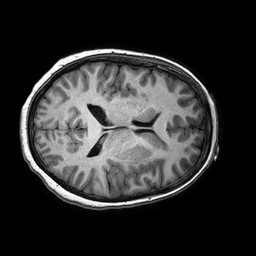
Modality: T1w
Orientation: axial
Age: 38
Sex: female
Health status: ill
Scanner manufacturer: philips
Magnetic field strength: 3 T
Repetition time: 0.006562 s
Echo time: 0.002961 s